Interaction volume radius: 5 \u00c5
Interaction volume height: 40 \u00c5
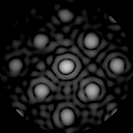
Disorder parameter: 0.1657